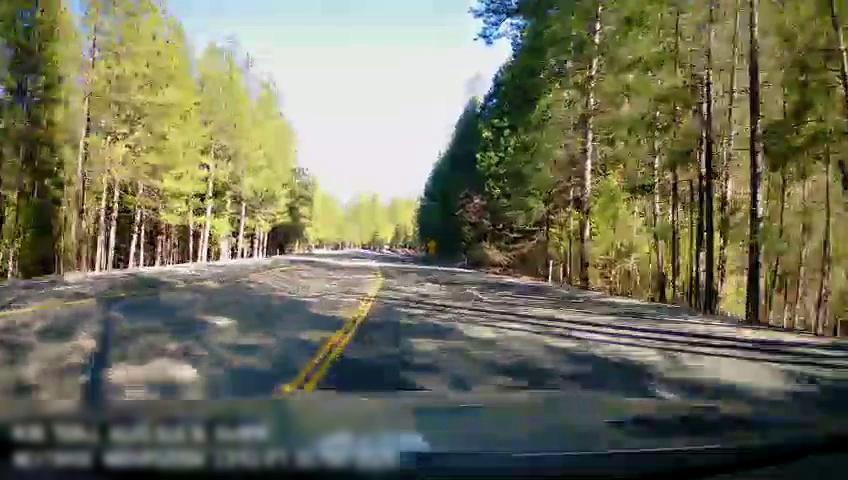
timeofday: Day
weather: Sunny
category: Drivable Space
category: Lanes | Alternate Lane
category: Lanes | Alternate Lane
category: Lanes | Current Lane
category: Lanes | Opposite Lane
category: Lanes | Opposite Lane
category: Traffic | Signs